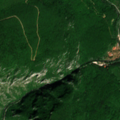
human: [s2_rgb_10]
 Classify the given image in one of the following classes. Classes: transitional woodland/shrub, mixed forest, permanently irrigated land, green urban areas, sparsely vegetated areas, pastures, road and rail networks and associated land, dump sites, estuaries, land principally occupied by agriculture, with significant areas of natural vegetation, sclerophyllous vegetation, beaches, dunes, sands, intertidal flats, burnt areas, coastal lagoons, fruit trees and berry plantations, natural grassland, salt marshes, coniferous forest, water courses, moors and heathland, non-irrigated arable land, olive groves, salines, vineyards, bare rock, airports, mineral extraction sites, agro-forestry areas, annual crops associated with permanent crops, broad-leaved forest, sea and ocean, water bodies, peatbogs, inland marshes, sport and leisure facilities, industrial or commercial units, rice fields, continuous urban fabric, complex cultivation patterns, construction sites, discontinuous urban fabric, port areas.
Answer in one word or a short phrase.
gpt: land principally occupied by agriculture, with significant areas of natural vegetation, broad-leaved forest, transitional woodland/shrub, sparsely vegetated areas